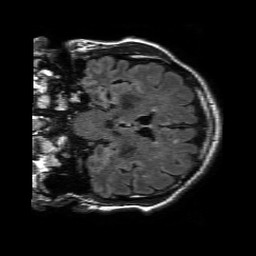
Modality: FLAIR
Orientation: coronal
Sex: male
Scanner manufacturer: philips
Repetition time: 11 s
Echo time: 0.125 s